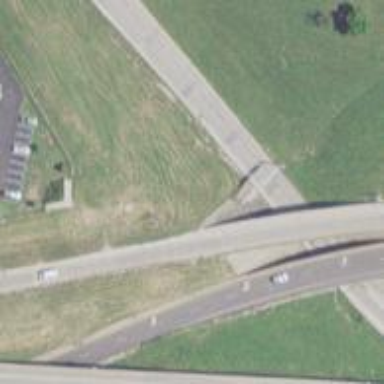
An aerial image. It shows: Motorway link bridge.